Interaction volume radius: 5 \u00c5
Interaction volume height: 10 \u00c5
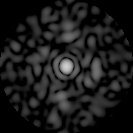
Disorder parameter: 0.75